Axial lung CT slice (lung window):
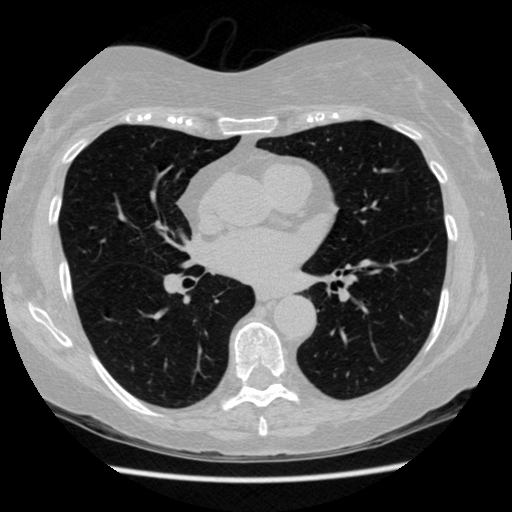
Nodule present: no